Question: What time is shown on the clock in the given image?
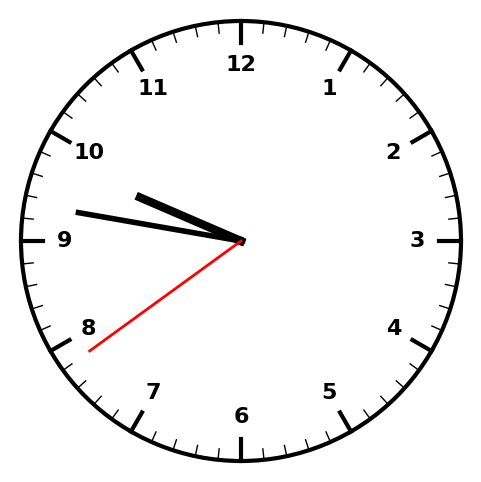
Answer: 09:46:39